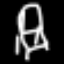
Label: chair